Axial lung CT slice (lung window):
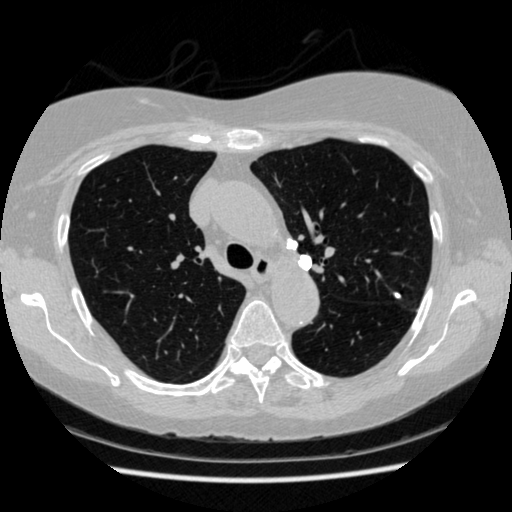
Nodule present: yes
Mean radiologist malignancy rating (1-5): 1.5